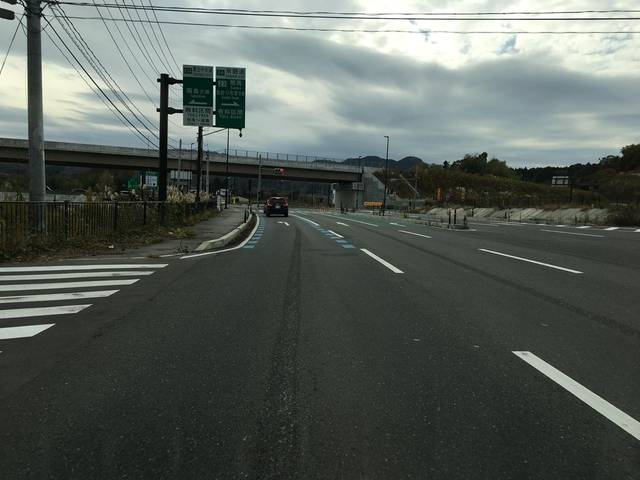
Region: Japan
Coordinates: 37.784, 140.901